Question: I want to render a simple cube using the function 'glMultiDrawElements' (even if there is just one object!) but there is a bad display! However if I use the function 'glDrawElements' everything works! I want to precise 'glewInit' has been correctly initialized.
Here's the code using 'glDrawElements' :
'''
[...]
std::vector<std::vector<int32_t>> indexArray = pRenderBatch->GetIndexAttribArray();
std::vector<int32_t> countArray = pRenderBatch->GetCountElementArray(indexArray);
// indexArray[0] = {0, 1, 2, 3, 4, 5, 6, 7, 8, 9, 10, 11, 12, 13, 14, 15, 16, 17, 18, 0, 2, 19, 3, 5, 20, 21, 22, 10, 23, 11, 13, 24, 14, 25, 15, 17}
//Size(indexArray) = 1, Size(indexArray[0])=36
// countArray = {36} //Size(countArray)=1
glDrawElements(GL_TRIANGLES, countArray[0], GL_UNSIGNED_INT, (const GLvoid *)&indexArray[0][0]);
[...]
'''
Now, here's the code using 'glMultiDrawElements' :
'''
[...]
std::vector<std::vector<int32_t>> indexArray = pRenderBatch->GetIndexAttribArray();
std::vector<int32_t> countArray = pRenderBatch->GetCountElementArray(indexArray);
glMultiDrawElements(GL_TRIANGLES, &countArray[0], GL_UNSIGNED_INT, (const GLvoid **)&indexArray[0], countArray.size());
[...]
'''
Here's the display:

However according the OpenGL documentation (<URL>, the function 'glMultiDrawElements' has the following signature:
'''
void glMultiDrawElements(GLenum mode, const GLsizei * count, GLenum type, const GLvoid ** indices, GLsizei primcount);
'''
I don't understand why the display is not correct. Does anyone can help me?
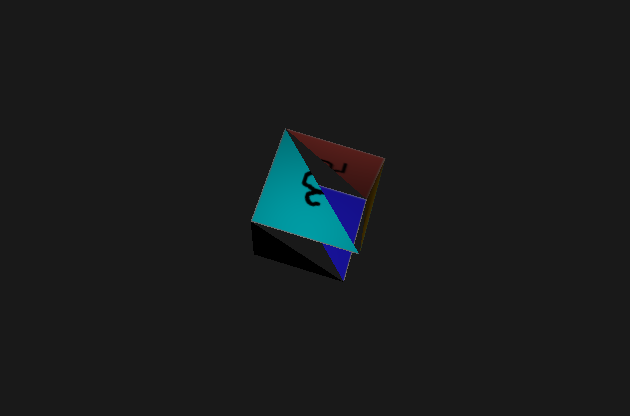
Answer: '''
std::vector<std::vector<int32_t>> indexArray
'''
'glMultiDrawElements()' is expecting a pointer to an array of indexes. It doesn't know anything about the layout of 'std::vector<int32_t>'.
Try this instead:
'''
std::vector< int32_t* > indexArray2
'''
You can construct it like this:
'''
std::vector< int32_t* > indexArray2( indexArray.size() );
for( size_t i = 0; i < indexArray.size(); ++i )
{
indexArray2[i] = &indexArray[i][0];
}
'''
: Complete example:
'''
#include <GL/glew.h>
#include <GL/glut.h>
#include <vector>
using namespace std;
void display()
{
glClear( GL_COLOR_BUFFER_BIT | GL_DEPTH_BUFFER_BIT );
glMatrixMode( GL_PROJECTION );
glLoadIdentity();
glOrtho( -2, 2, -2, 2, -1, 1 );
glMatrixMode( GL_MODELVIEW );
glLoadIdentity();
GLfloat verts[] =
{
0, 0,
1, 0,
1, 1,
0, 0,
-1, 0,
-1, -1,
};
vector< GLsizei > counts;
vector< vector< unsigned int > > indexes;
{
vector< unsigned int > index;
index.push_back( 0 );
index.push_back( 1 );
index.push_back( 2 );
counts.push_back( index.size() );
indexes.push_back( index );
}
{
vector< unsigned int > index;
index.push_back( 3 );
index.push_back( 4 );
index.push_back( 5 );
counts.push_back( index.size() );
indexes.push_back( index );
}
vector< unsigned int* > indexes2( indexes.size() );
for( size_t i = 0; i < indexes.size(); ++i )
{
indexes2[i] = &indexes[i][0];
}
glEnableClientState( GL_VERTEX_ARRAY );
glVertexPointer( 2, GL_FLOAT, 0, verts );
glMultiDrawElements
(
GL_TRIANGLES,
&counts[0],
GL_UNSIGNED_INT,
(const GLvoid **)&indexes2[0],
counts.size()
);
glutSwapBuffers();
}
int main( int argc, char **argv )
{
glutInit( &argc, argv );
glutInitDisplayMode( GLUT_RGBA | GLUT_DOUBLE );
glutInitWindowSize( 600, 600 );
glutCreateWindow( "GLUT" );
glewInit();
glutDisplayFunc( display );
glutMainLoop();
return 0;
}
'''